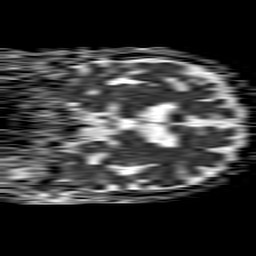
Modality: ADC
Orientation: coronal
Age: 77
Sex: male
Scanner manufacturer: philips
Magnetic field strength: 1.5 T
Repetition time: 4.6 s
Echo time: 0.08517 s